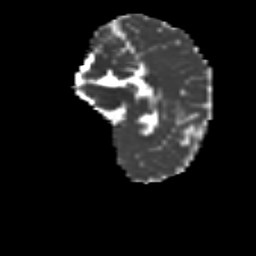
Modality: MD
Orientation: sagittal
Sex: female
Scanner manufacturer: siemens
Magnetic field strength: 3 T
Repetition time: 5 s
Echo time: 0.071 s